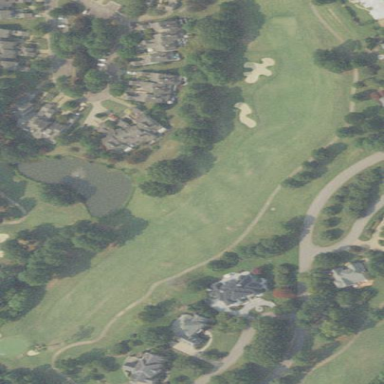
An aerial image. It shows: Area with grass used as rough in golf course.